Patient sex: M
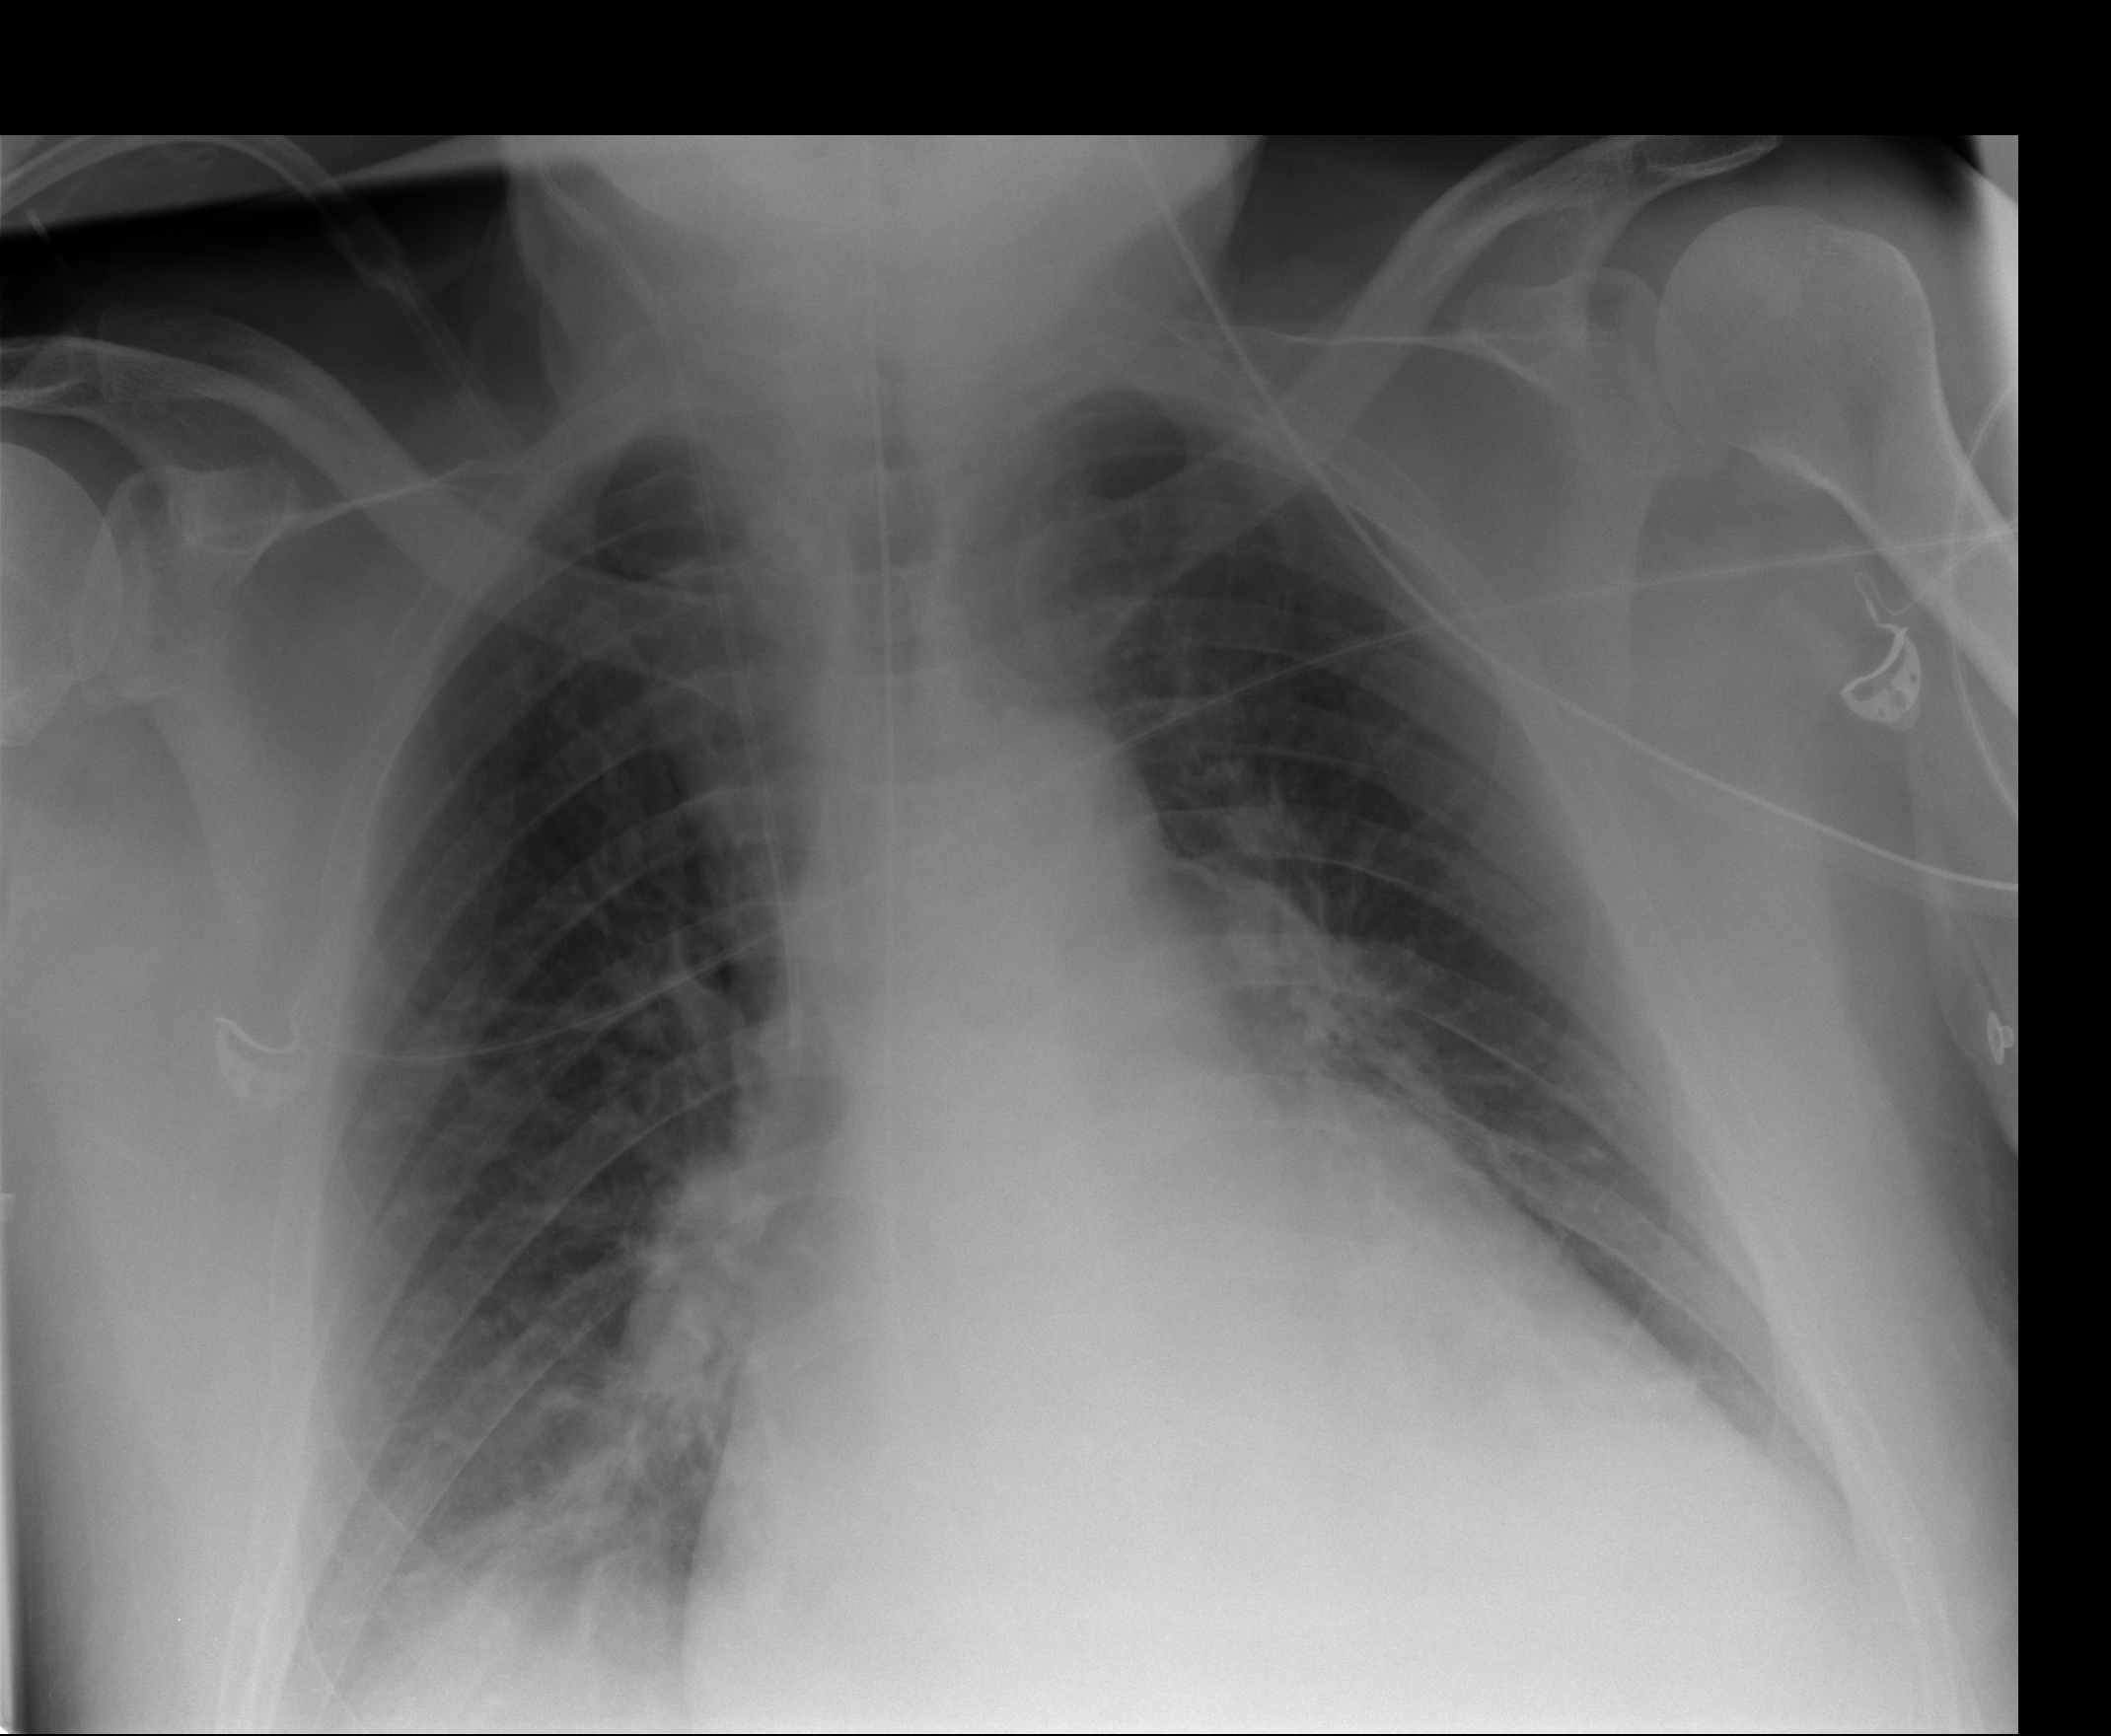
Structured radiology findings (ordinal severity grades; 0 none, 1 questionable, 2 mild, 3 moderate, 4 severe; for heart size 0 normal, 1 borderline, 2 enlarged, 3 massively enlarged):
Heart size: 2
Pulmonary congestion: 2
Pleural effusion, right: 2
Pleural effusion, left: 1
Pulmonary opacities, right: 0
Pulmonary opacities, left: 0
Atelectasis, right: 2
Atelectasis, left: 1